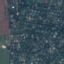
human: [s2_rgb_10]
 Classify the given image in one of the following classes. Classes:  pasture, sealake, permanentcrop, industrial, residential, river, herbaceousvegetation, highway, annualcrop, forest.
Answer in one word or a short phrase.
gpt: Residential